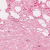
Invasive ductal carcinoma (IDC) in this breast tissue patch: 0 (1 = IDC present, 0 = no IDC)